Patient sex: M
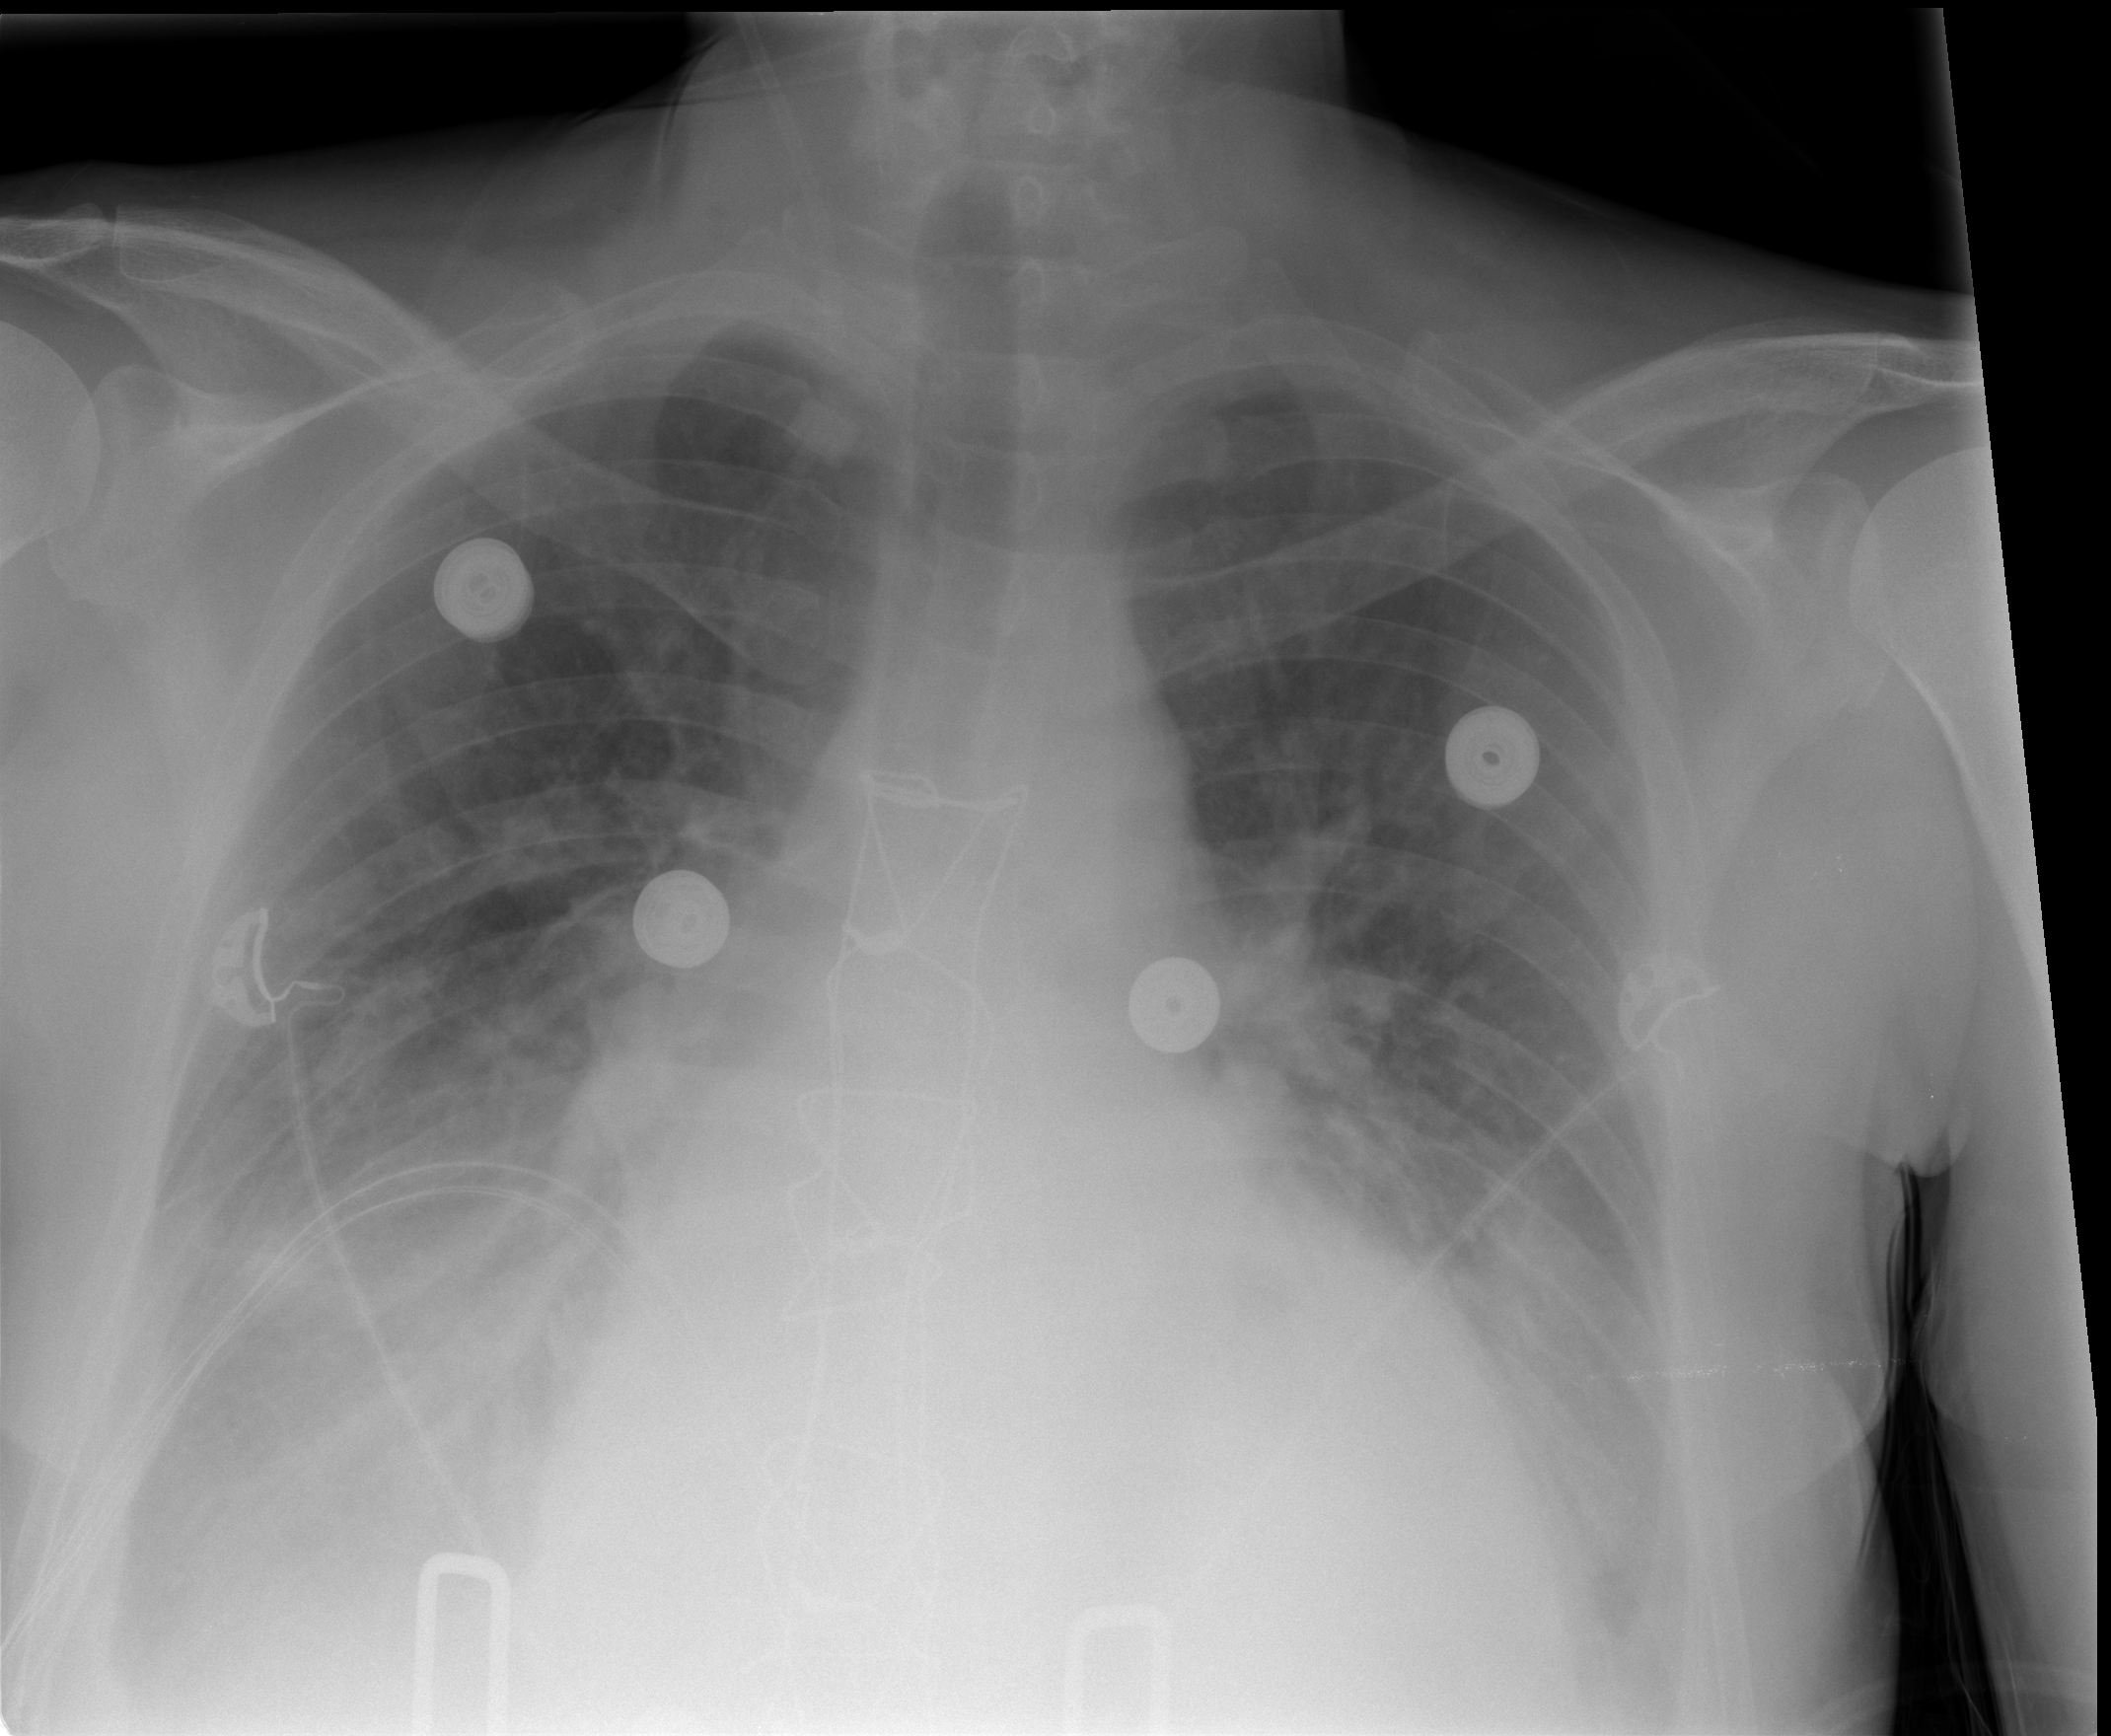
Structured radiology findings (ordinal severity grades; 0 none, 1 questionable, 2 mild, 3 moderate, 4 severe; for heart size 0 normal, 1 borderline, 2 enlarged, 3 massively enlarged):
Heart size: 2
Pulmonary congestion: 0
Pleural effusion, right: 2
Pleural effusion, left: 2
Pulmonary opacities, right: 0
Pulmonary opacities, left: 0
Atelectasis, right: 3
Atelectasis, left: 2